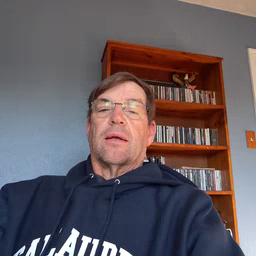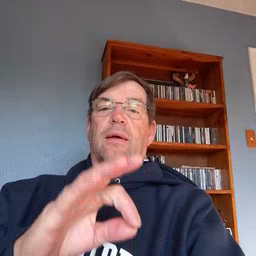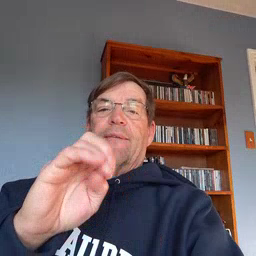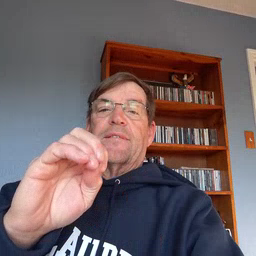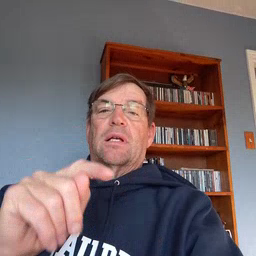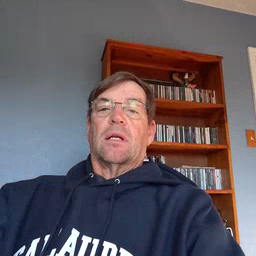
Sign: feet